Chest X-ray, PA view. Patient: 29 years old, sex M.
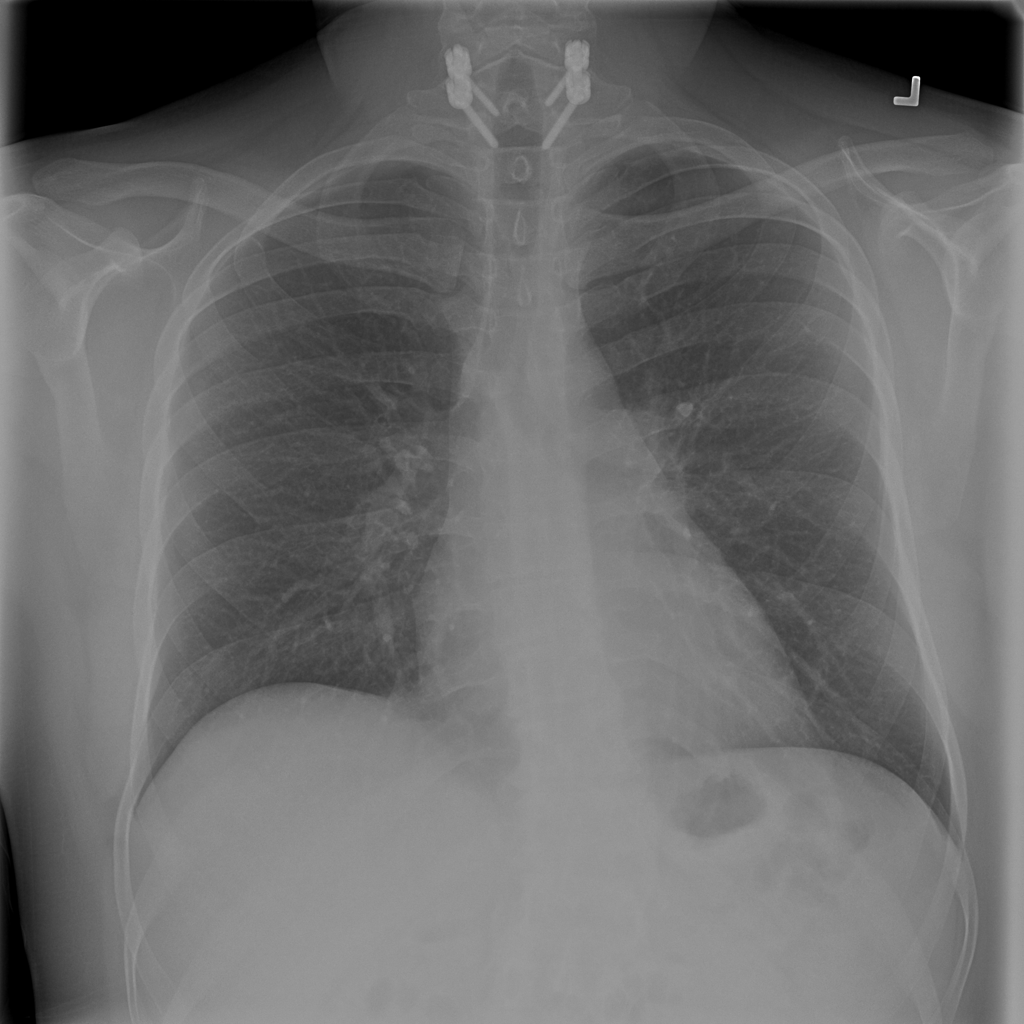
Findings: No Finding